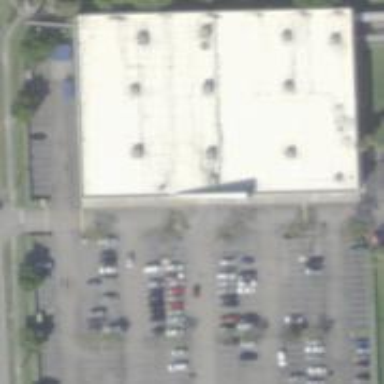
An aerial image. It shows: Building.